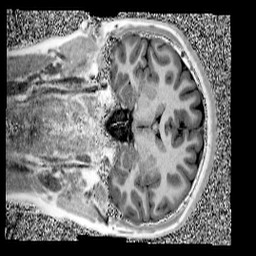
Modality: UNIT1
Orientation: coronal
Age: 12
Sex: female
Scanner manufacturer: siemens
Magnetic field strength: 3 T
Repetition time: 4 s
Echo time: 0.00299 s